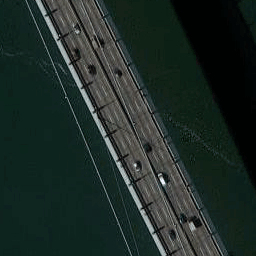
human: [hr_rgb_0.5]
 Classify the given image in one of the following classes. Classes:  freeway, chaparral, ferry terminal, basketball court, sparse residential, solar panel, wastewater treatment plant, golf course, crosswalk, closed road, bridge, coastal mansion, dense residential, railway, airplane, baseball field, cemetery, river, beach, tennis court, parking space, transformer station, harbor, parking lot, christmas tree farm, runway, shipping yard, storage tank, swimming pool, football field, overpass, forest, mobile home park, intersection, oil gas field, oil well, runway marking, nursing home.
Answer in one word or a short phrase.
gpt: bridge